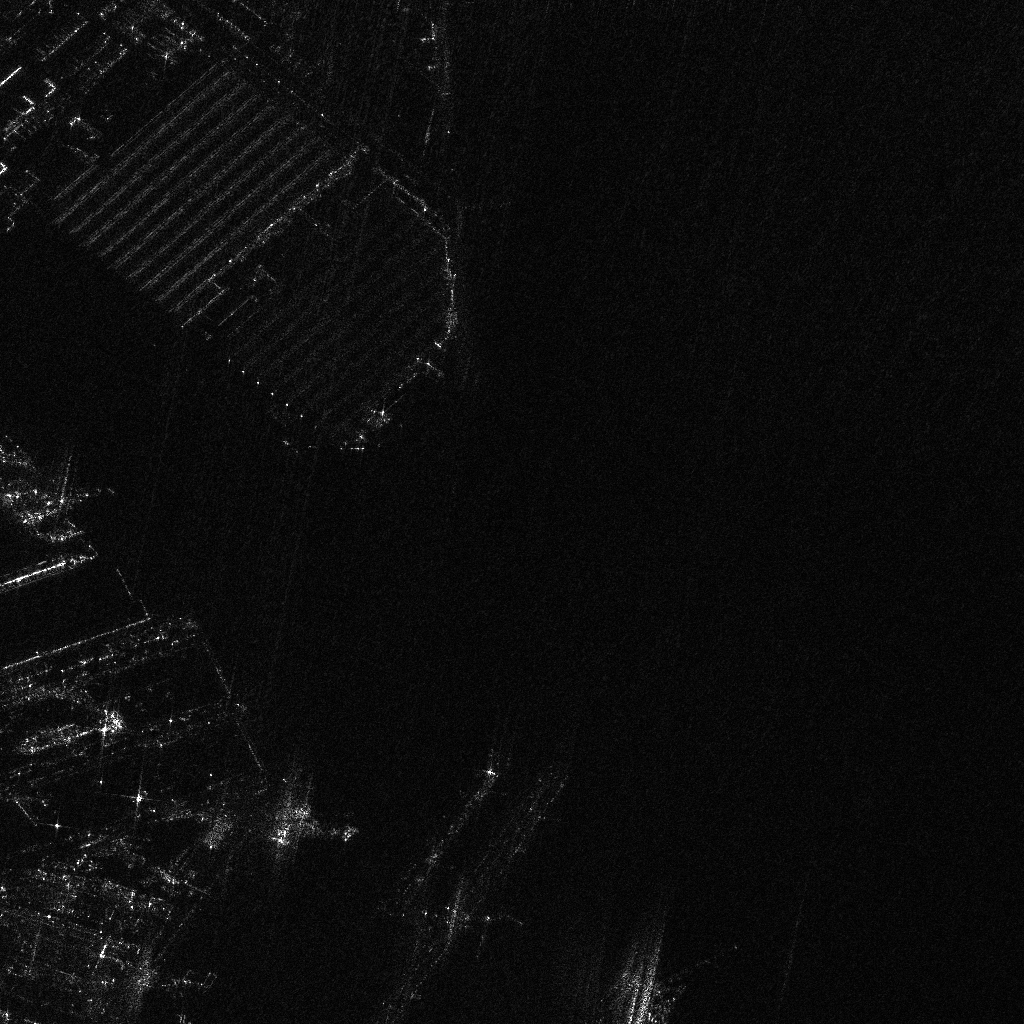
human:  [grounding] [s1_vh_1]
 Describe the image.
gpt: In the satellite image, there is  <ref>1 large container </ref> <box>[[24, 79, 35, 82, 2]]</box> located at bottom left.